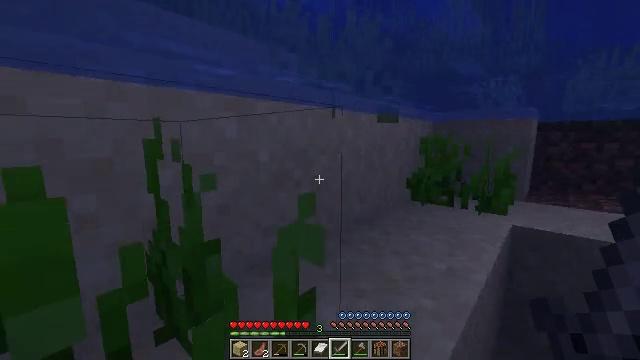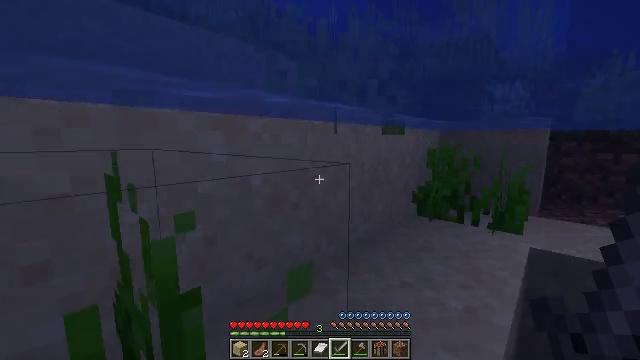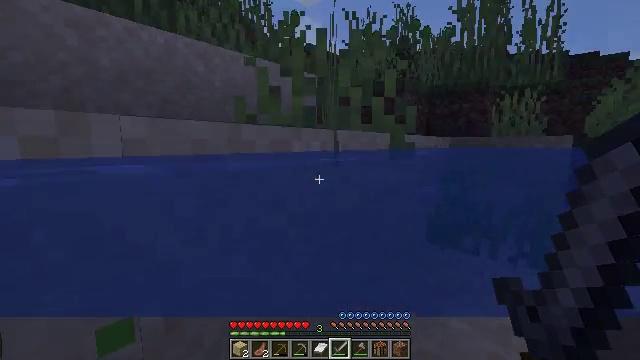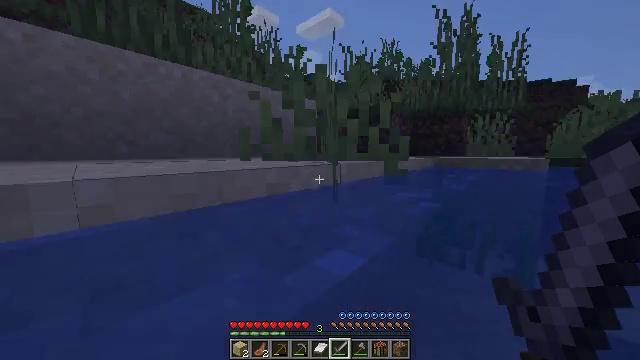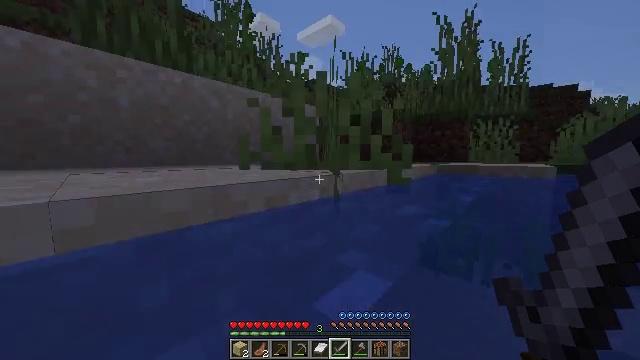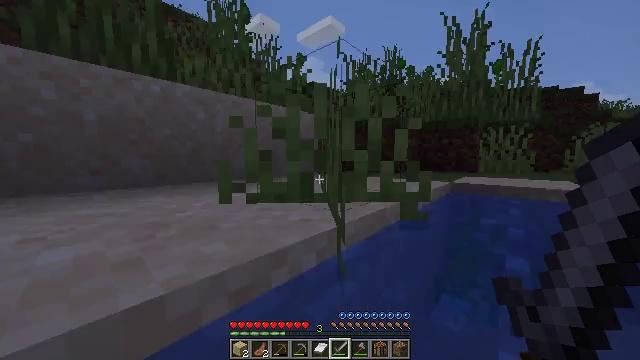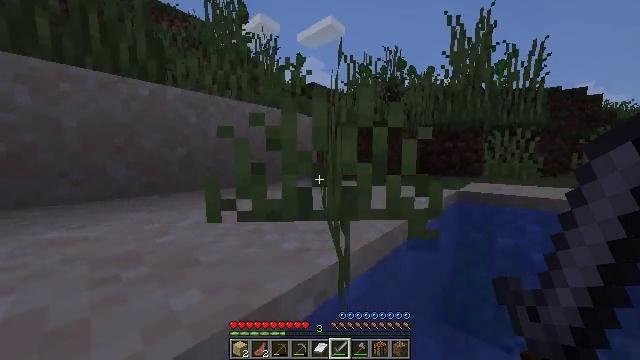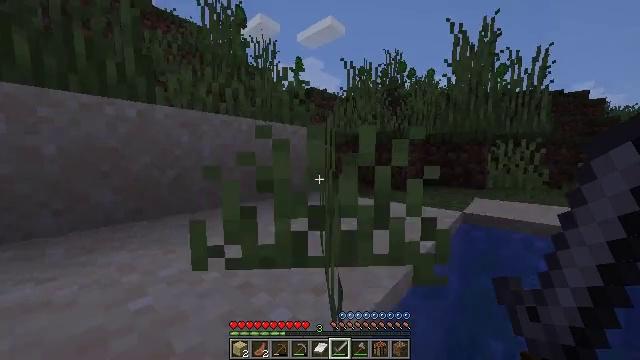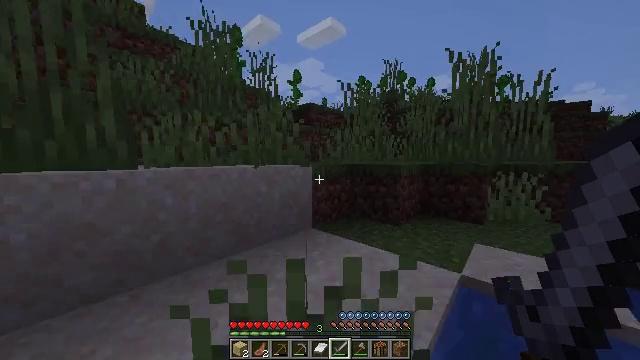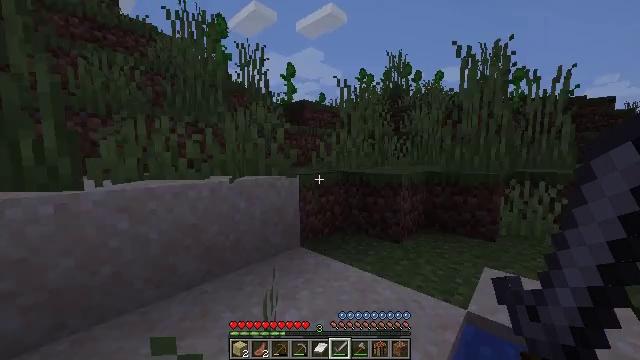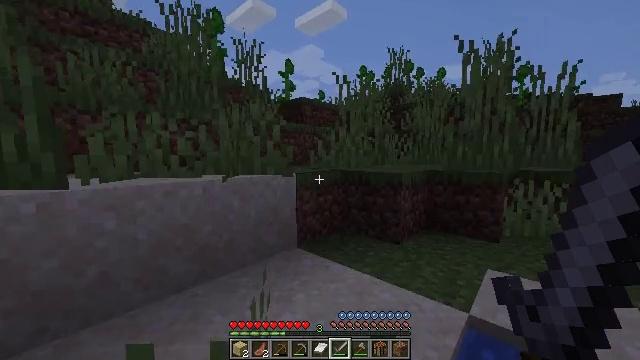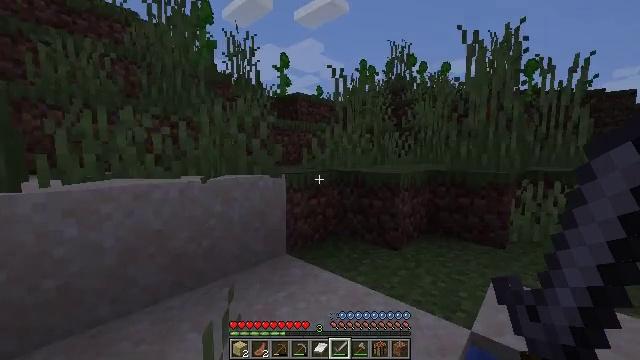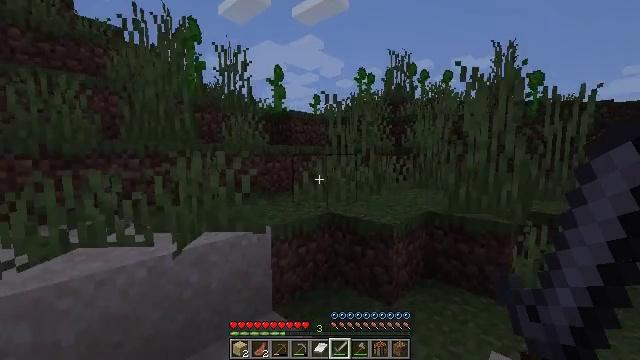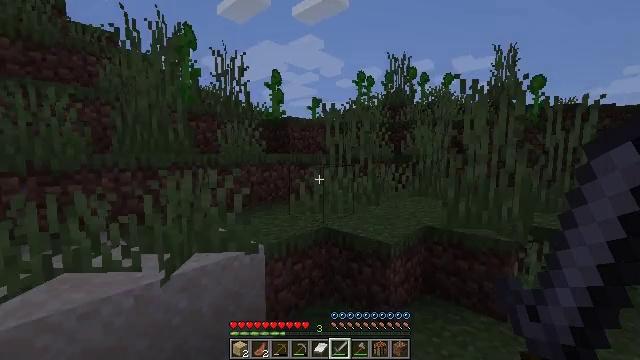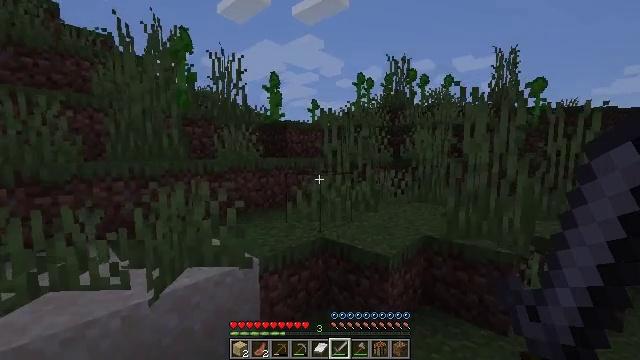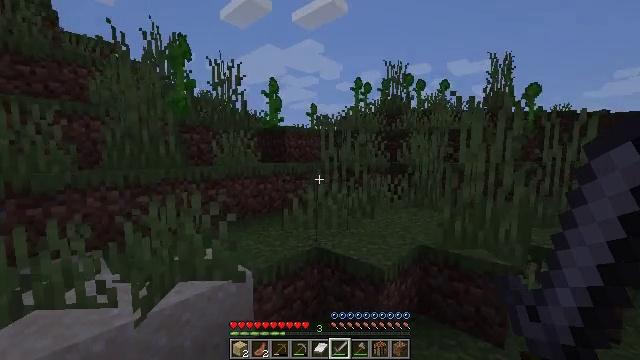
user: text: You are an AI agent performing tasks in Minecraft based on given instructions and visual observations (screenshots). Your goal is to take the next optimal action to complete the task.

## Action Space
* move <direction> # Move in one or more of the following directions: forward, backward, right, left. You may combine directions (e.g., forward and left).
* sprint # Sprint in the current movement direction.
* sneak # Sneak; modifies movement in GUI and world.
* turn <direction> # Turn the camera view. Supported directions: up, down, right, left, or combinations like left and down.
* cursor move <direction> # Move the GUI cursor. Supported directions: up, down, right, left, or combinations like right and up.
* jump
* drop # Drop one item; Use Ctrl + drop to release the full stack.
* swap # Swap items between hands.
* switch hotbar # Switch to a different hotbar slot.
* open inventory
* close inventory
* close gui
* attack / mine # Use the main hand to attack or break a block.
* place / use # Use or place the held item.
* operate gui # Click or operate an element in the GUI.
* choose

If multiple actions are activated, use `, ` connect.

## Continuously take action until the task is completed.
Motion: motion action
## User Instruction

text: Retrieve sunflower in your inventory.
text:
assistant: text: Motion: move forward, sprint, jump
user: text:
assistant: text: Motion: move forward, sprint, turn up, jump
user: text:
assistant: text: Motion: move forward, sprint, jump
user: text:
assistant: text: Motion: move forward, sprint, turn up, jump
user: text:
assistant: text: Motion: move forward, sprint, jump
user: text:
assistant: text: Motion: move forward, sprint, jump
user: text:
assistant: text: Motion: move forward, sprint, jump
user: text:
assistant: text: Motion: move forward, sprint, jump
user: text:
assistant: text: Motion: move forward, sprint, jump
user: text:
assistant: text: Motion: move forward, sprint, jump
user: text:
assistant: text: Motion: move forward, sprint, jump
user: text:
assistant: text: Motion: move forward, sprint, jump
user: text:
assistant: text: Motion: move forward, sprint, jump
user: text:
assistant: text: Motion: move forward, sprint, jump
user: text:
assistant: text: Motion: move forward, sprint, jump
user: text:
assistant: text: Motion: move forward, sprint, jump
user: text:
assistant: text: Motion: move forward, sprint, jump
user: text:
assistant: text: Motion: move forward, sprint, jump
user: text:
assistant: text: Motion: move forward, sprint, jump
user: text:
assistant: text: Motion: move forward, sprint, jump
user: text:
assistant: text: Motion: move forward, sprint, jump
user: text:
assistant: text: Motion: move forward, sprint, jump
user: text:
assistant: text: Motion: move forward, sprint, jump
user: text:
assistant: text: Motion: move forward, sprint, jump
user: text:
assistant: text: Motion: move forward, sprint, jump
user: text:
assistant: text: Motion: move forward, sprint, jump
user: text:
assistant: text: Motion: move forward, sprint, jump
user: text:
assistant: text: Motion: move forward, sprint, jump
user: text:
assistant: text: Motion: move forward, sprint, jump
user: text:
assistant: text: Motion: move forward, sprint, jump